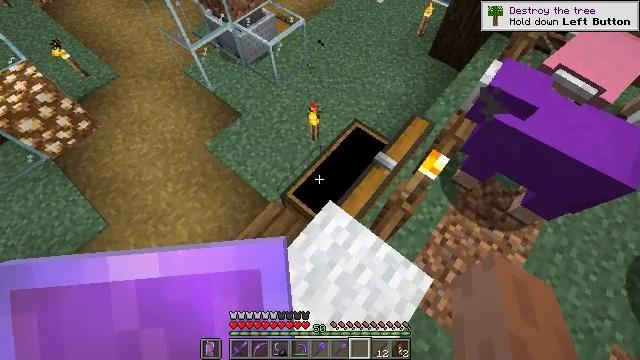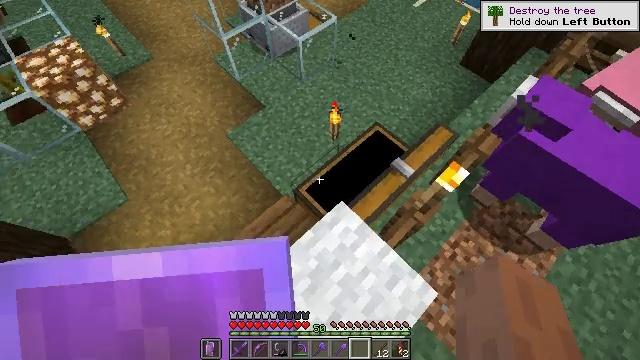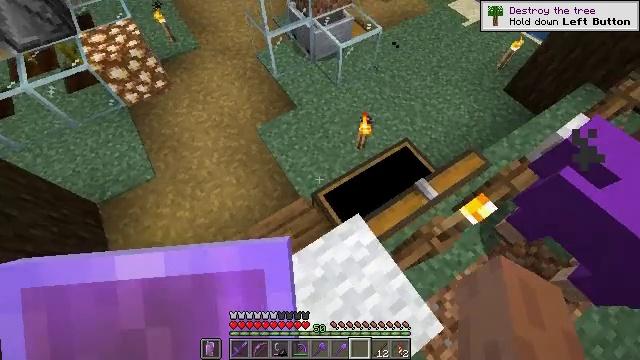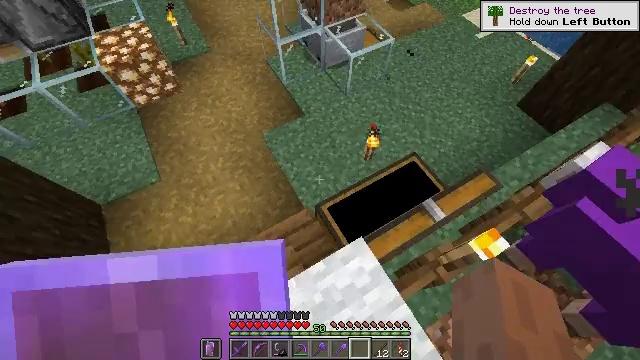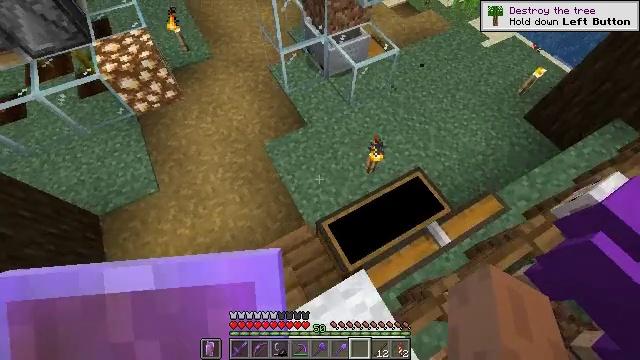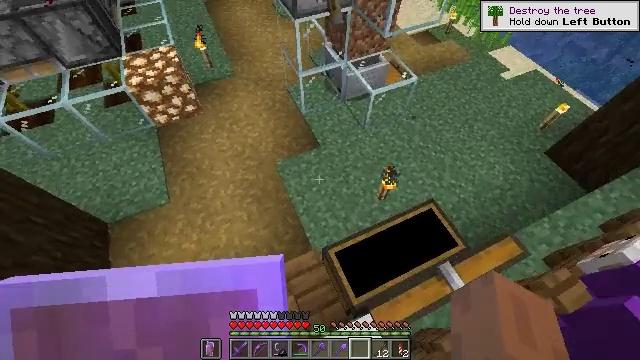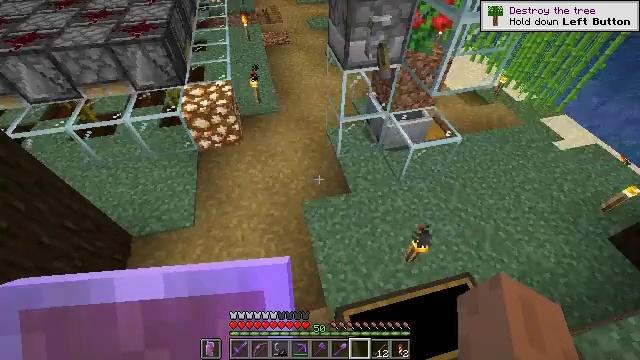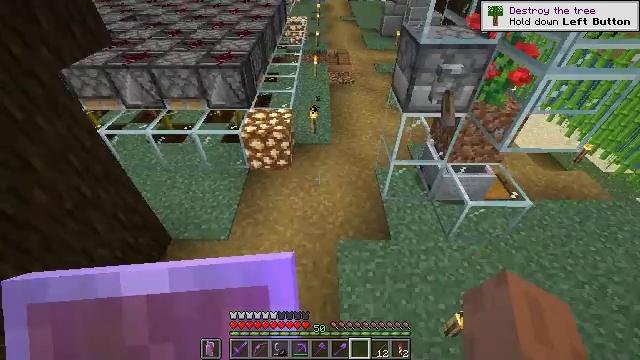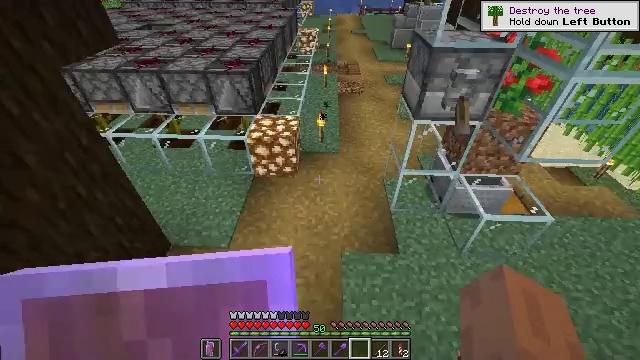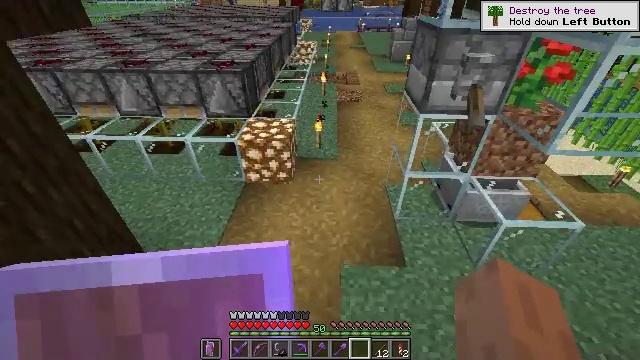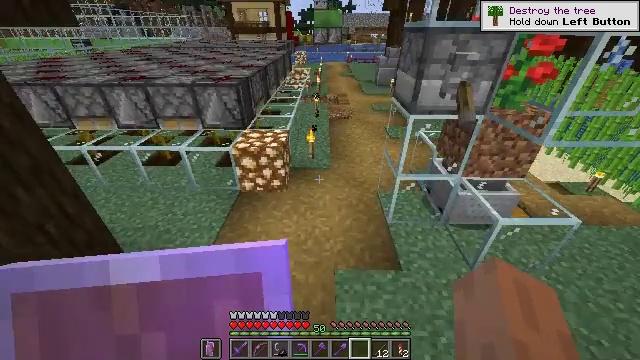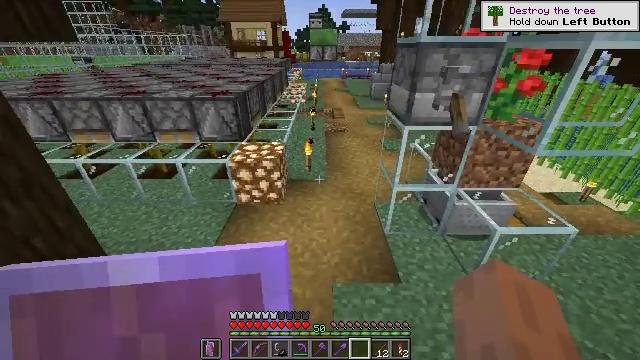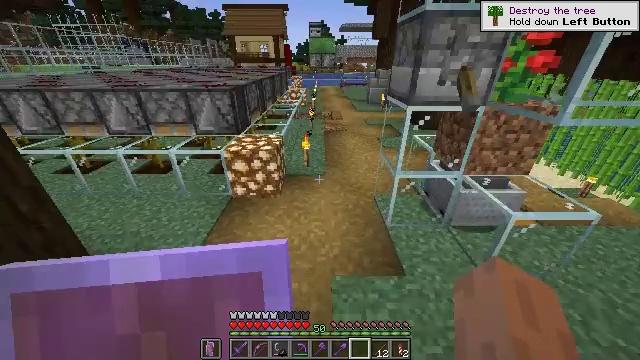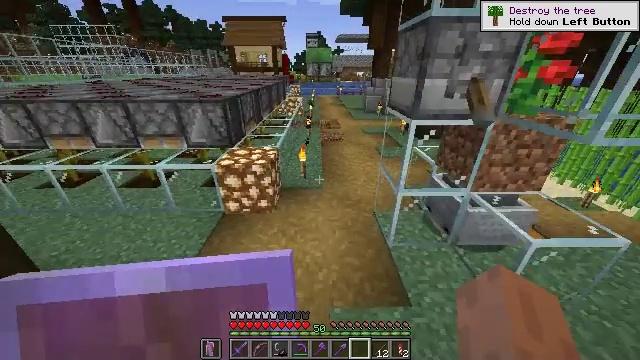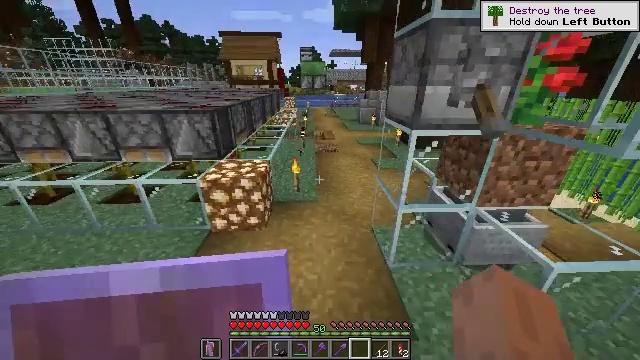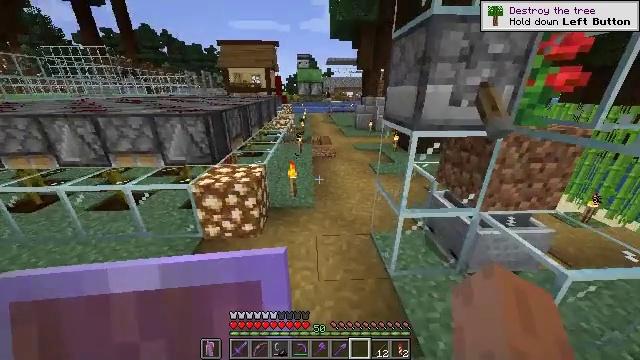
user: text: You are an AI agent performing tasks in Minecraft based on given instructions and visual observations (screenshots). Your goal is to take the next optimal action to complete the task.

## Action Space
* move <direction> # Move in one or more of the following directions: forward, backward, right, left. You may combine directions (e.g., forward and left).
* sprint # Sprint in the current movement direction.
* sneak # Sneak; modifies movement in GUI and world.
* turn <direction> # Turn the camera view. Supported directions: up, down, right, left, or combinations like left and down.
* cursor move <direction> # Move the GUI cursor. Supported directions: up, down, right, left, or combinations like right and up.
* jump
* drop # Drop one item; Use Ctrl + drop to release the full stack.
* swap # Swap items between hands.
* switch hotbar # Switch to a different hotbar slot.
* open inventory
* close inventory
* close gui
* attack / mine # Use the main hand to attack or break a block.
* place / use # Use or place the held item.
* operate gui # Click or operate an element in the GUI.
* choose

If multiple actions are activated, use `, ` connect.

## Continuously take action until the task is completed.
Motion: motion action
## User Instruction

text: Craft a purple banner.
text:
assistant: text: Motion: turn left
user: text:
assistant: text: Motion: move forward, turn left
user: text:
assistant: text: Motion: move forward, turn left
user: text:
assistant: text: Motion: move forward
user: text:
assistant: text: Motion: move forward, turn left and up
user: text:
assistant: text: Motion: move forward, turn left and up
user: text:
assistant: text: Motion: move forward, turn left and up
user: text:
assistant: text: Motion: move forward, turn left and up
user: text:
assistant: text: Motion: move forward, sprint, turn up
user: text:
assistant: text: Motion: move forward, sprint, turn right and up
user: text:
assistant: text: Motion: move forward, sprint, turn up
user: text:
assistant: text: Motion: move forward, sprint, turn up
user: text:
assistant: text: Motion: move forward, sprint, turn up
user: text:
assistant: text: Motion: move forward, sprint, turn right and up
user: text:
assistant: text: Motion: move forward, sprint, turn up, jump
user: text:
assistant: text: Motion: move forward, sprint, jump
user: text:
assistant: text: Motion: move forward, sprint, turn left, jump
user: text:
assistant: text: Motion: move forward, sprint, turn left, jump
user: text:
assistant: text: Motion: move forward, sprint, turn left, jump
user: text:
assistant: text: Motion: move forward, sprint
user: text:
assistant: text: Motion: move forward, sprint
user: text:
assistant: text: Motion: move forward, sprint, turn left
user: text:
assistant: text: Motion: move forward, sprint, turn left
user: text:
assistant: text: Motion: move forward, sprint
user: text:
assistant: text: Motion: move forward, sprint
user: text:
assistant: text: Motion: move forward, sprint
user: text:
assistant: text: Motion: move forward, sprint
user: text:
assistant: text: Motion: move forward, sprint
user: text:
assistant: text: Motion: move forward, sprint
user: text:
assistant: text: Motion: move forward, sprint